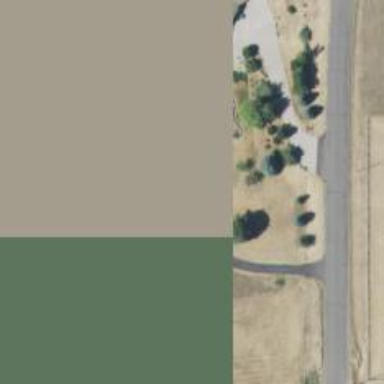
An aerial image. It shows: Driveway.